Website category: jobs
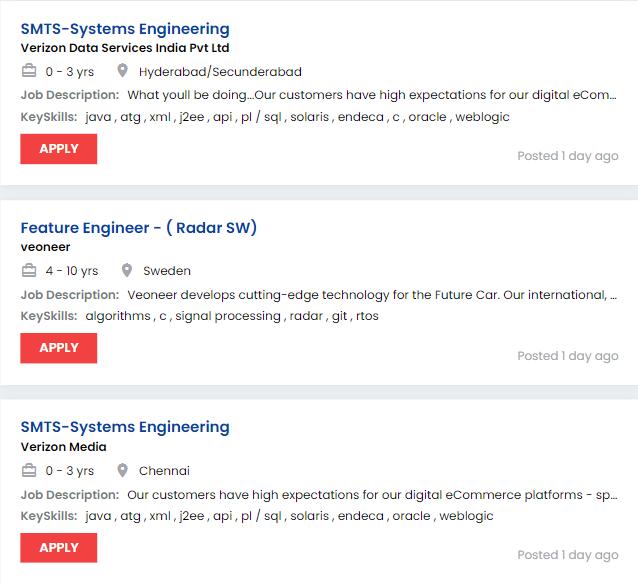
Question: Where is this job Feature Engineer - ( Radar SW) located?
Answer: Sweden

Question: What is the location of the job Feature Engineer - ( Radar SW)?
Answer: Sweden

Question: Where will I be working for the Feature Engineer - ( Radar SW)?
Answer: Sweden

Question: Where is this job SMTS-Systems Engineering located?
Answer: Hyderabad/Secunderabad

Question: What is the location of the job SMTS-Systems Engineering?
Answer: Hyderabad/Secunderabad

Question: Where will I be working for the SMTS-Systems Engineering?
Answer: Hyderabad/Secunderabad

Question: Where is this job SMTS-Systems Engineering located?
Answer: Chennai

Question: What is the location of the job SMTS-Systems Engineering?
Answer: Chennai

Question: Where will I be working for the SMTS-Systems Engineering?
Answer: Chennai

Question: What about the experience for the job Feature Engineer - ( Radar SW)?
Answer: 4 - 10 yrs

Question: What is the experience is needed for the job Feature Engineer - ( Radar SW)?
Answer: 4 - 10 yrs

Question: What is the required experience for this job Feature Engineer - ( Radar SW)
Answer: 4 - 10 yrs

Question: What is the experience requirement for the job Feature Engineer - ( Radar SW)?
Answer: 4 - 10 yrs

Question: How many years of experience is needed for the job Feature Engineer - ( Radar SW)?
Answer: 4 - 10 yrs

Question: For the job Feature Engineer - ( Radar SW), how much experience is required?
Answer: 4 - 10 yrs

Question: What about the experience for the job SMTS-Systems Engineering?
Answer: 0 - 3 yrs

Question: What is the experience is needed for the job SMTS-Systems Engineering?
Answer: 0 - 3 yrs

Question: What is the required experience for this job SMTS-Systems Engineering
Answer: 0 - 3 yrs

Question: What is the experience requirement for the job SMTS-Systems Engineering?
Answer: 0 - 3 yrs

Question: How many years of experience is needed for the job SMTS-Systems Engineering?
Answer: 0 - 3 yrs

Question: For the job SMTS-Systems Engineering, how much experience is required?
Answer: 0 - 3 yrs

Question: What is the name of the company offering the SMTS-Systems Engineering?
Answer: Verizon Media

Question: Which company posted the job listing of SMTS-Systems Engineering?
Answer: Verizon Media

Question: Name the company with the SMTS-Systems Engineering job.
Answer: Verizon Media

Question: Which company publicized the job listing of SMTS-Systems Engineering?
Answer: Verizon Media

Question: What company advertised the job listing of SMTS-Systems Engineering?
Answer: Verizon Media

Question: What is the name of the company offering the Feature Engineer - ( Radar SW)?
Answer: veoneer

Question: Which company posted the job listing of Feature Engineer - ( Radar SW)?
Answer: veoneer

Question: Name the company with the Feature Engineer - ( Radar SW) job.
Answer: veoneer

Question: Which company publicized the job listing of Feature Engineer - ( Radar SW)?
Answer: veoneer

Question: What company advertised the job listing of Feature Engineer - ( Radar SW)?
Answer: veoneer

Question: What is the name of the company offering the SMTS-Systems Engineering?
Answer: Verizon Data Services India Pvt Ltd

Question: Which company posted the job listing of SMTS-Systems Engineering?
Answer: Verizon Data Services India Pvt Ltd

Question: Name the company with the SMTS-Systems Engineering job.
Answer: Verizon Data Services India Pvt Ltd

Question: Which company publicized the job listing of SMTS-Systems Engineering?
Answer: Verizon Data Services India Pvt Ltd

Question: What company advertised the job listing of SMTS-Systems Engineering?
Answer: Verizon Data Services India Pvt Ltd

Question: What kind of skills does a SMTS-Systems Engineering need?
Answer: java , atg , xml , j2ee , api , pl / sql , solaris , endeca , oracle , weblogic

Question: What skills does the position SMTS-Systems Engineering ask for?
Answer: java , atg , xml , j2ee , api , pl / sql , solaris , endeca , oracle , weblogic

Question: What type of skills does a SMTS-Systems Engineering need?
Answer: java , atg , xml , j2ee , api , pl / sql , solaris , endeca , oracle , weblogic

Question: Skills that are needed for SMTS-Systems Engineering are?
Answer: java , atg , xml , j2ee , api , pl / sql , solaris , endeca , oracle , weblogic

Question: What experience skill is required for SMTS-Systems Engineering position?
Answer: java , atg , xml , j2ee , api , pl / sql , solaris , endeca , oracle , weblogic

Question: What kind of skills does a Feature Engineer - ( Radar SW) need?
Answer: algorithms , c , signal processing , radar , git , rtos

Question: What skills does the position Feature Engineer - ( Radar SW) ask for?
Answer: algorithms , c , signal processing , radar , git , rtos

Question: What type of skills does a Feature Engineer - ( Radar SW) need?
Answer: algorithms , c , signal processing , radar , git , rtos

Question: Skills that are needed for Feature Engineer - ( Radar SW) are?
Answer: algorithms , c , signal processing , radar , git , rtos

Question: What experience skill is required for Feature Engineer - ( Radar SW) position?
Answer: algorithms , c , signal processing , radar , git , rtos

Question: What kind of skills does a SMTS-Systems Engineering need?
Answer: java , atg , xml , j2ee , api , pl / sql , solaris , endeca , c , oracle , weblogic

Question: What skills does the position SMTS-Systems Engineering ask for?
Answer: java , atg , xml , j2ee , api , pl / sql , solaris , endeca , c , oracle , weblogic

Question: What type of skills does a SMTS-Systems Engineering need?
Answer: java , atg , xml , j2ee , api , pl / sql , solaris , endeca , c , oracle , weblogic

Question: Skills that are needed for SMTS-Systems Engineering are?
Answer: java , atg , xml , j2ee , api , pl / sql , solaris , endeca , c , oracle , weblogic

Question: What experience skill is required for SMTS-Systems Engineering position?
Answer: java , atg , xml , j2ee , api , pl / sql , solaris , endeca , c , oracle , weblogic